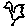
Label: bird